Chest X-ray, PA view. Patient: 49 years old, sex F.
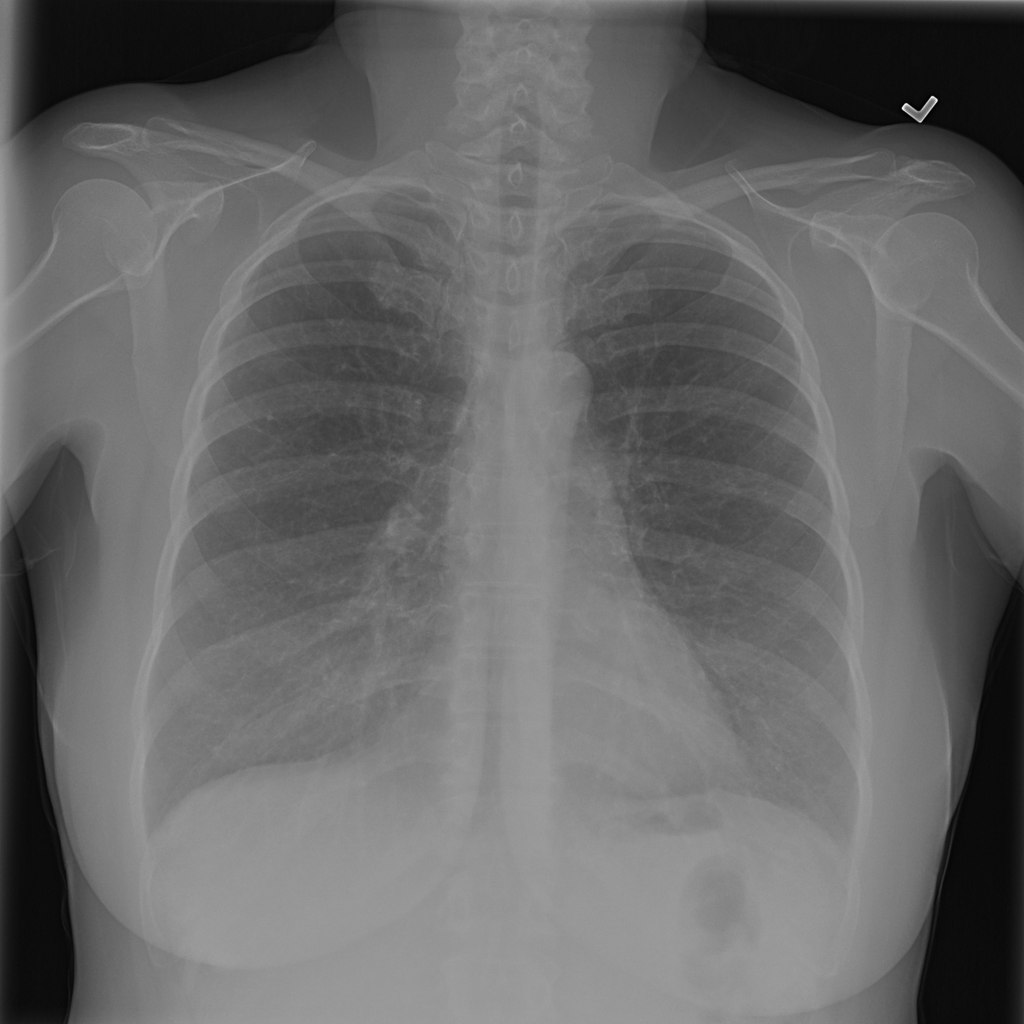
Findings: Fibrosis